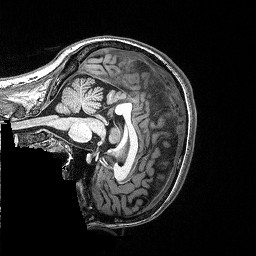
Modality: T1w
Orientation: sagittal
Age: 33
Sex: female
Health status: healthy
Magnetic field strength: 3 T
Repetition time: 2.53 s
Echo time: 0.00331 s